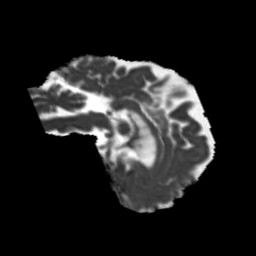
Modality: MD
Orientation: sagittal
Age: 46
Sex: female
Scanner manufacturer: siemens
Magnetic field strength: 3 T
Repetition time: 5.25 s
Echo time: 0.08 s